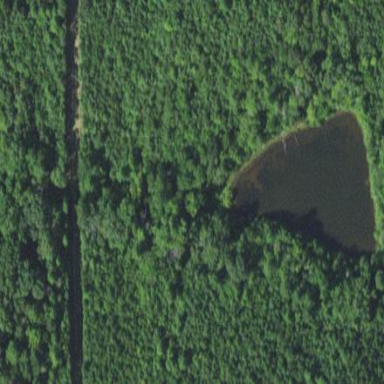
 creating natural and serene environment."